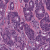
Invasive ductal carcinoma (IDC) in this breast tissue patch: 1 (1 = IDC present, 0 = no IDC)